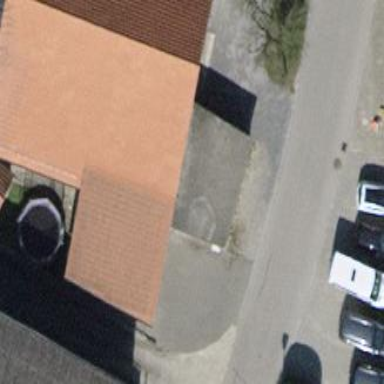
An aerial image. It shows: Shed.